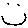
Label: smiley face